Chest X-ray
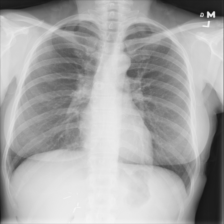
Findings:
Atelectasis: negative
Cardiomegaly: negative
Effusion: negative
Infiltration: negative
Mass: negative
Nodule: negative
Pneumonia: negative
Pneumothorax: negative
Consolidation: negative
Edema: negative
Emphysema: negative
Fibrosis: negative
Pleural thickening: negative
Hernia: negative